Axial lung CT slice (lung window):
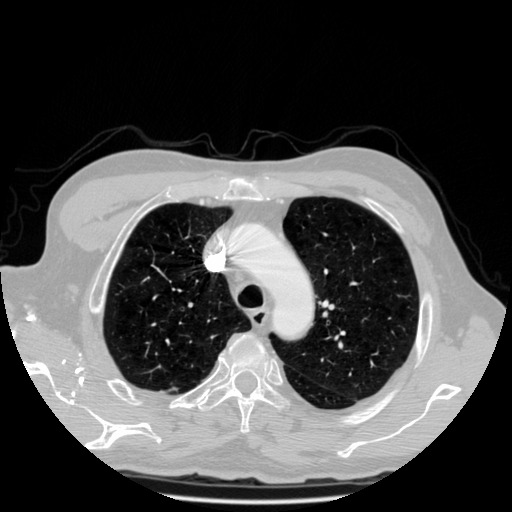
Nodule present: no